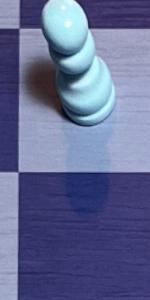
Label: Empty